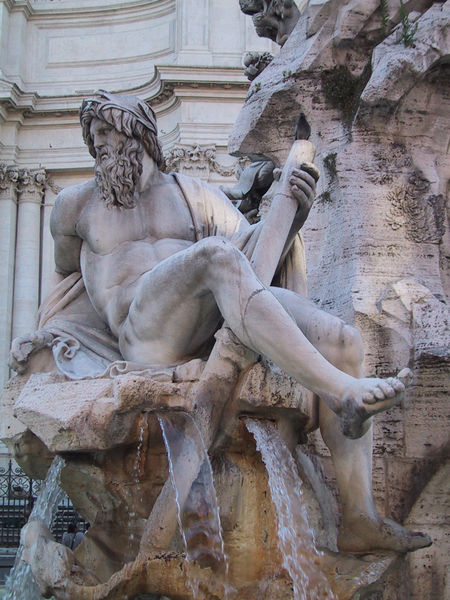
Titel: Vierströmebrunnen
Künstler: Giovanni Lorenzo Bernini
Standort: Rom, Piazza Navona (EU - I - Latium)
Schlagwörter: akt, fuß, gott, hand, mann, meer, nackt, umhang, wasser, weiß, fluss, finger, hut, marmor, nase, säulen, bart, stein, stamm, gitter, haare, mantel, brunnen, skulptur, statue, kopfbedeckung, bein, italien, stab, knie, zehe, foto, fliesen, schwert, rom, sims, adonis, bernini, borromini, boromini, meeresgott, m, navona, berd, rmarmor